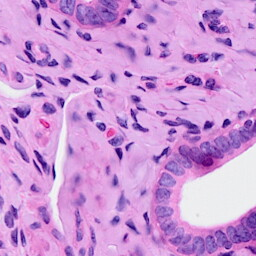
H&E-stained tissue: Ovarian